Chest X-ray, PA view. Patient: 14 years old, sex M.
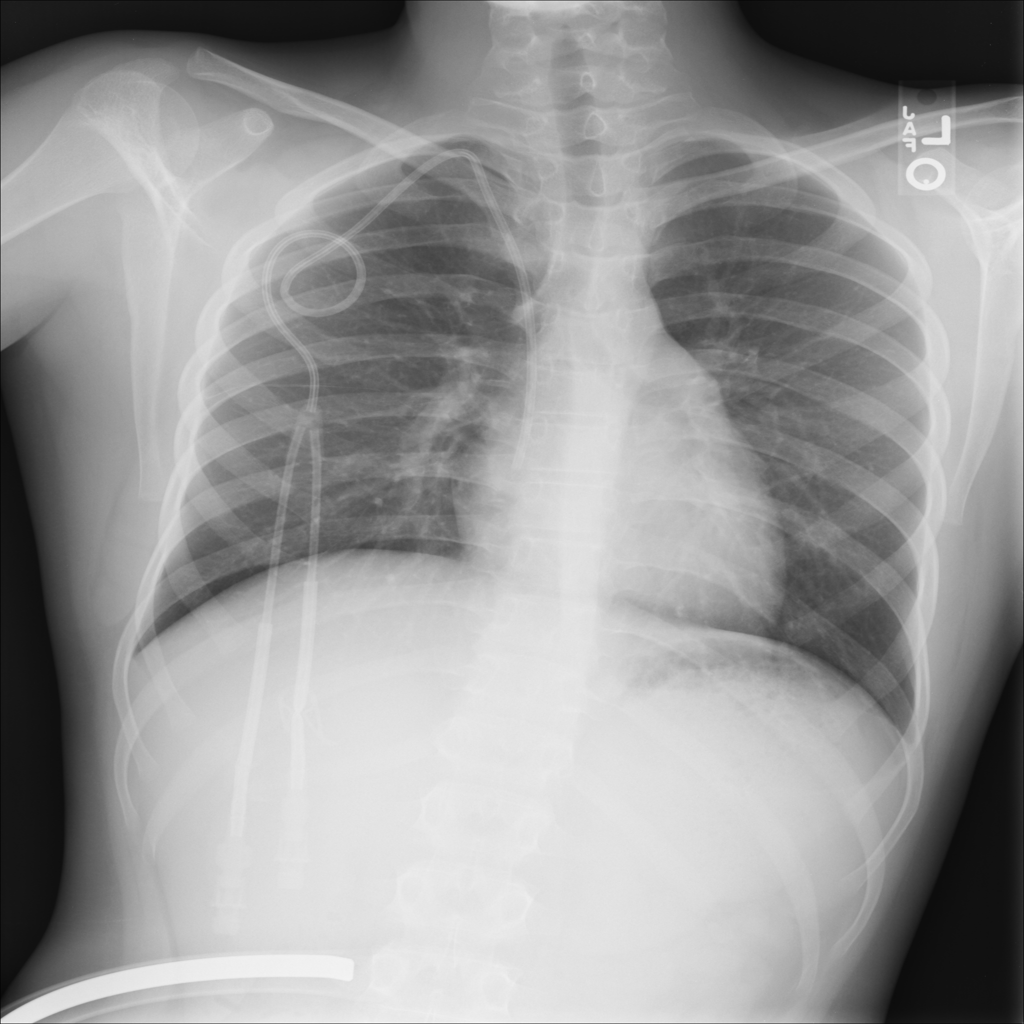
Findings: No Finding